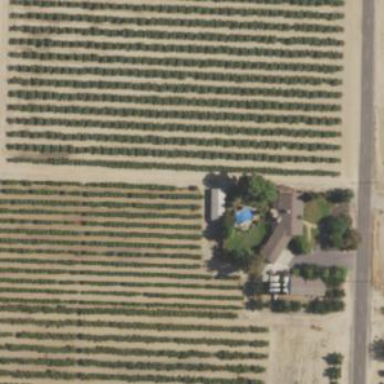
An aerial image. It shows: Orchard filled with apricot trees.